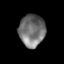
Tissue: skin
Cell type: Epithelial cells
Senescence score: 0.136
Nuclear area (px): 818
Mean DAPI intensity: 114.101